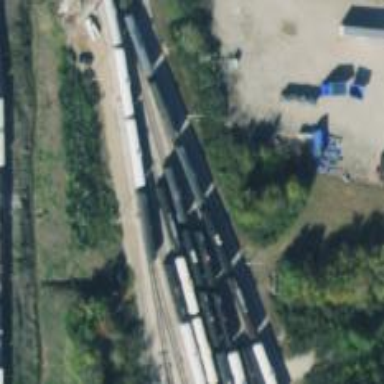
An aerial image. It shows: Railway yard in service.